Question: In VIM I'm using syntastic configured to highlight the lines with warnings and errors:

The problem is the background of concealed characters. As can be seen, 'l', which replaces '\', gets a different background than the line highlighted (it's not my cursor there). Notice that 'ctermbg=NONE' for the 'Conceal' highlighting group.
Is there a fix for this?
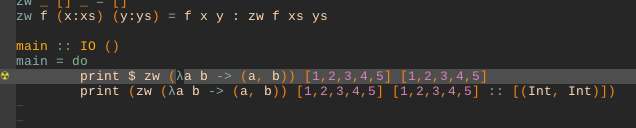
Answer: I see this, too, and I don't think there's a way to overcome this. The priorities of syntax highlighting, ''hlsearch'', ''cursorline'', and concealed characters (which is a part of syntax highlighting) are fixed and cannot be overruled. You can only influence the priority of the 'matchadd()' definitions.